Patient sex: M
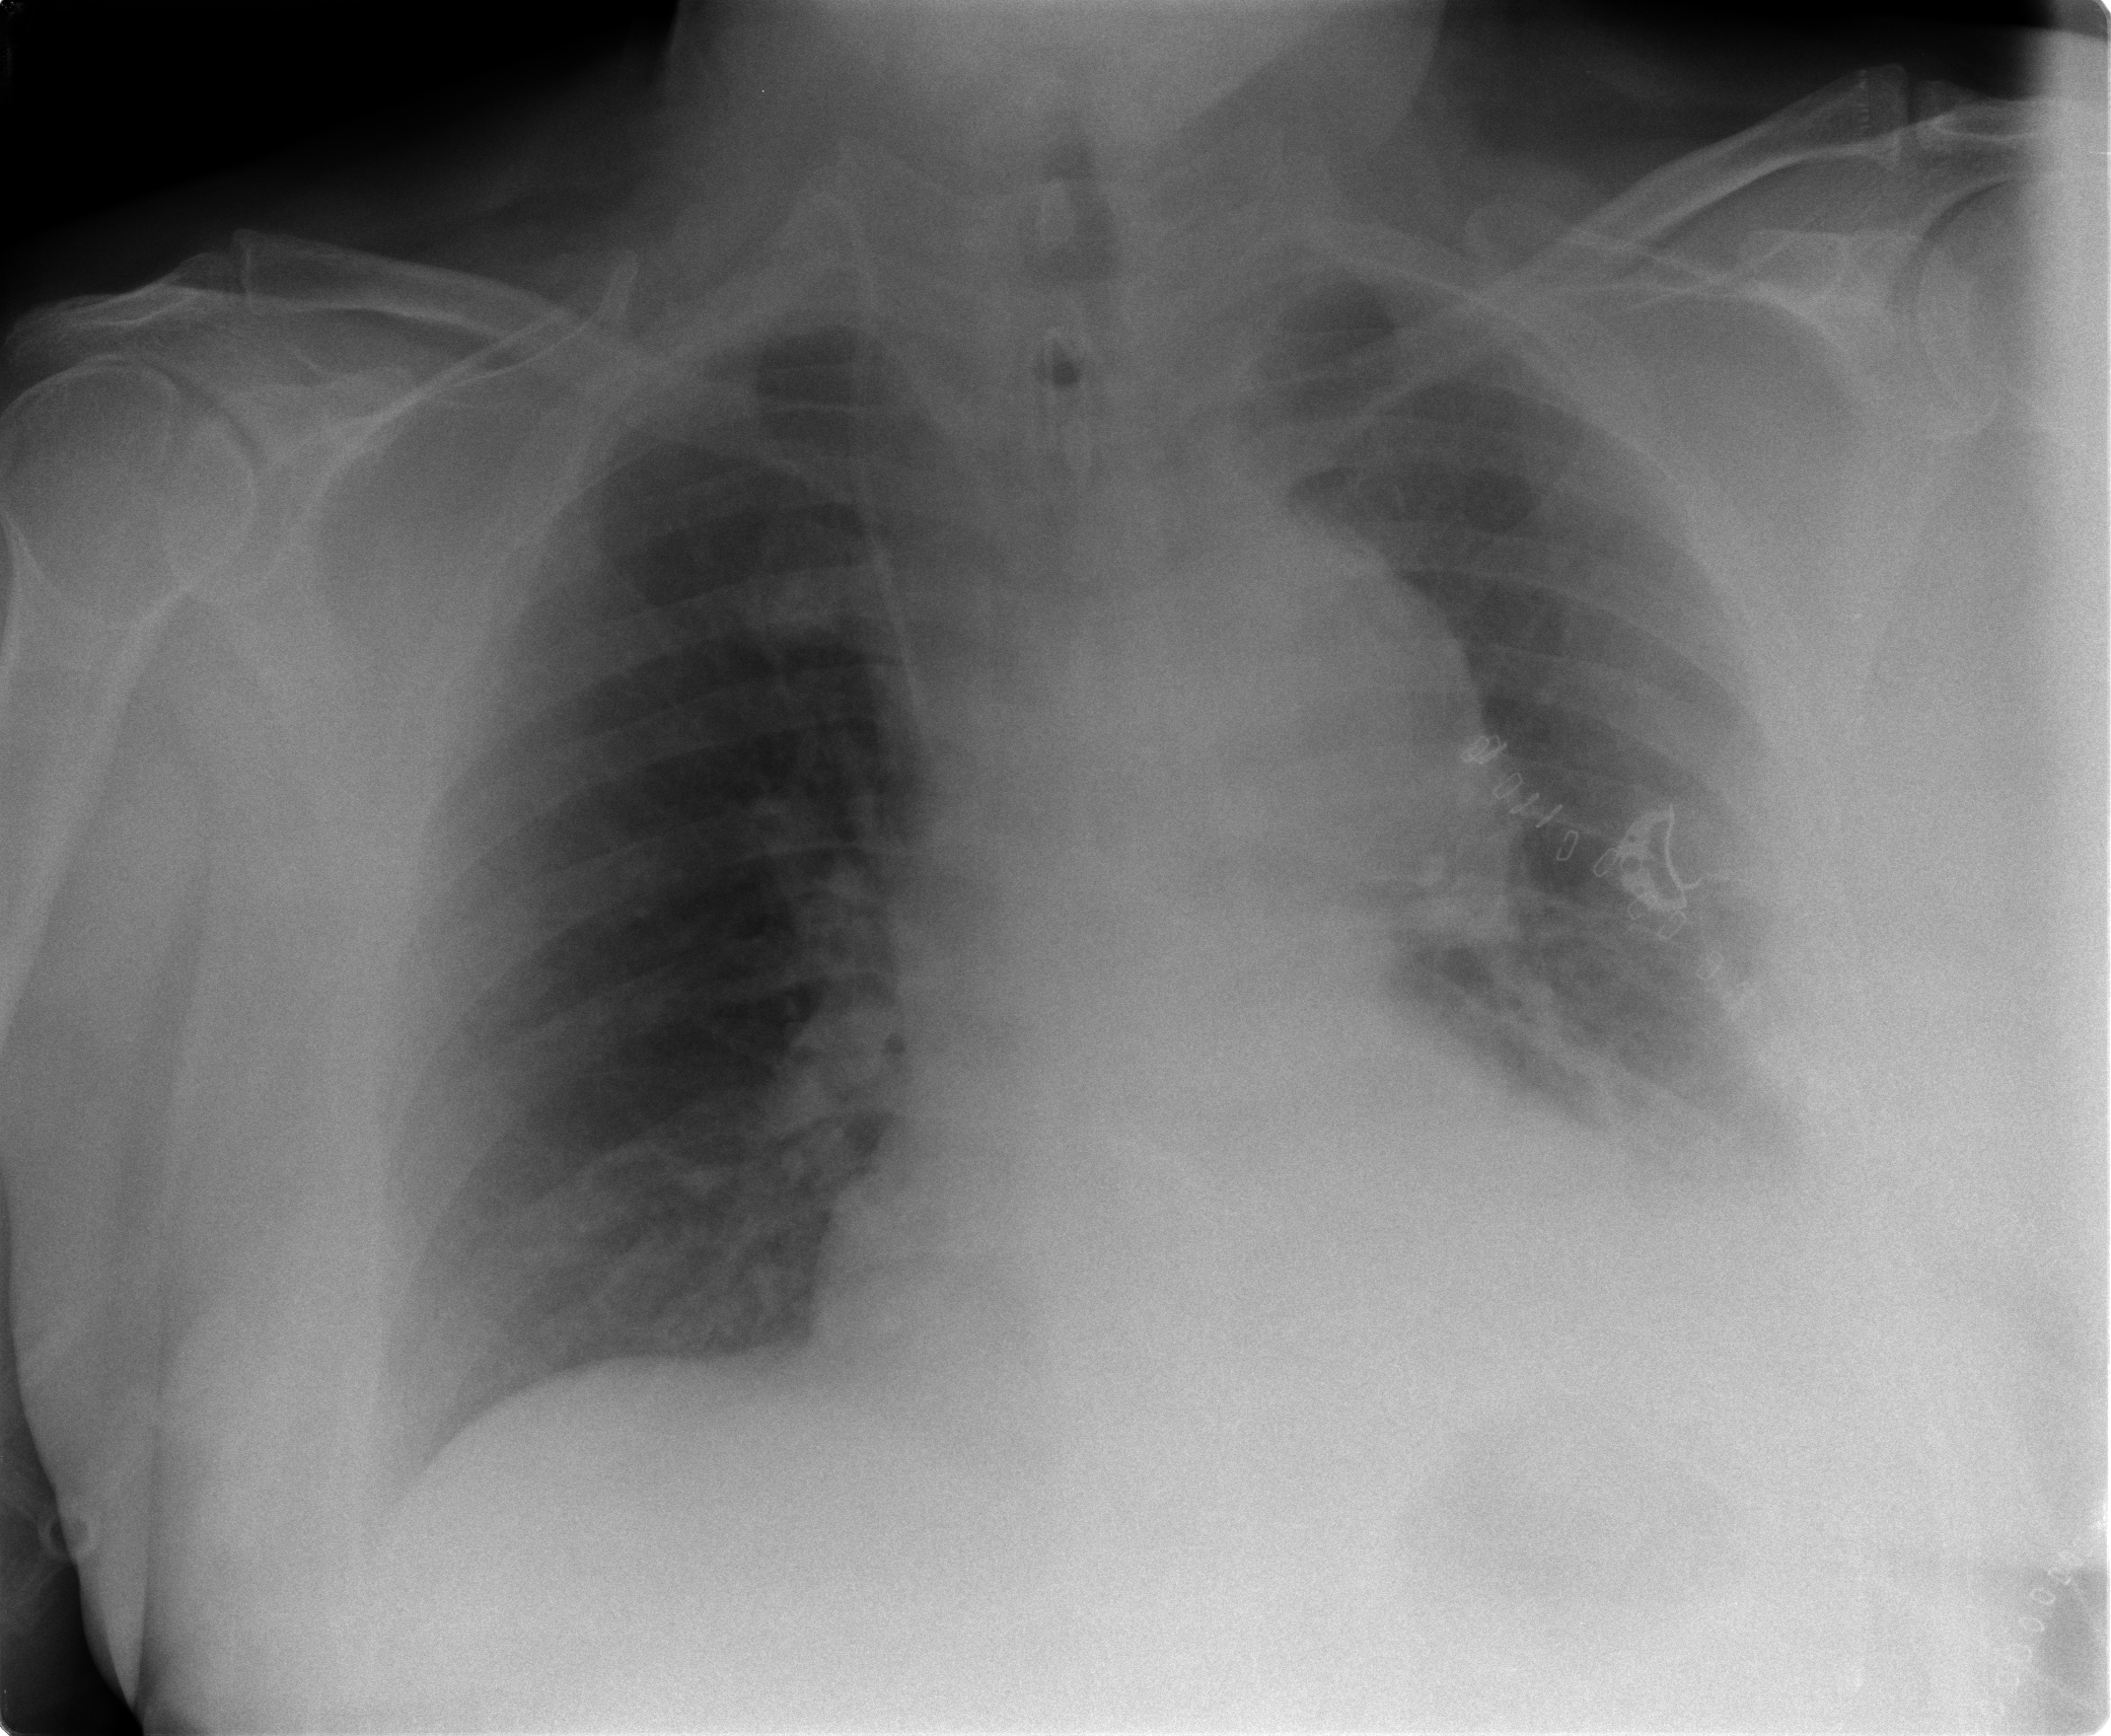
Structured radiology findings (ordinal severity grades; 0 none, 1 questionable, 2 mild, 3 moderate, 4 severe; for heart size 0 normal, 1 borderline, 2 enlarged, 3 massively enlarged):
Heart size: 1
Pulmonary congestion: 2
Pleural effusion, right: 0
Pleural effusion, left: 2
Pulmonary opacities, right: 0
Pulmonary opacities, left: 2
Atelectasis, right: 0
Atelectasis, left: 2